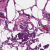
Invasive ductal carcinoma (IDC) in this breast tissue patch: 0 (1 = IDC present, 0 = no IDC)